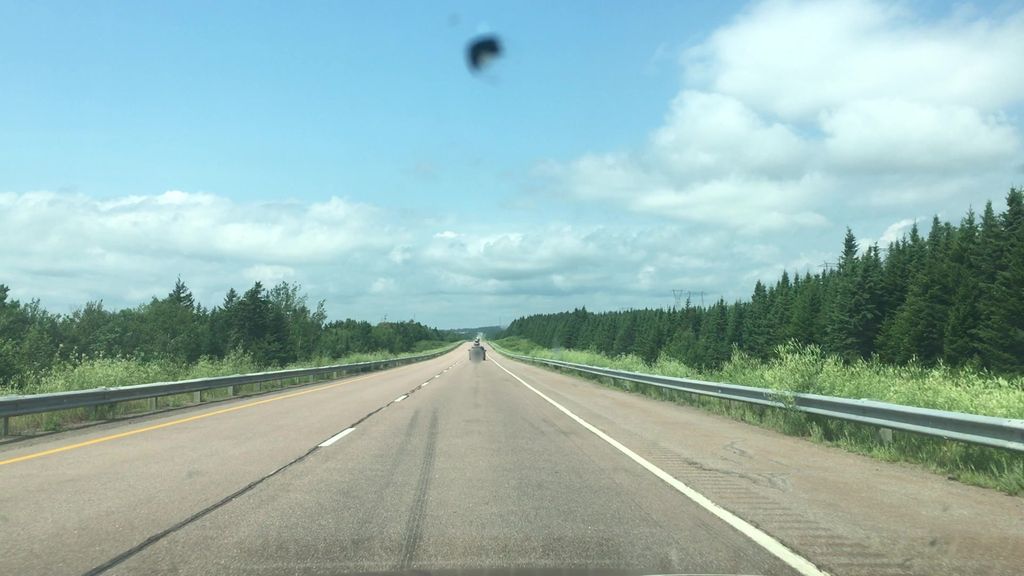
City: charlottetown